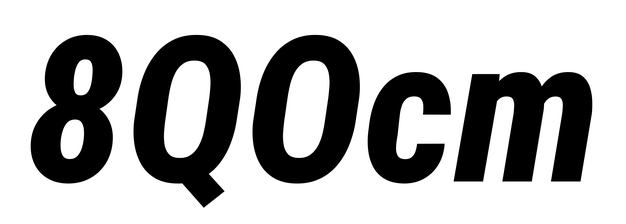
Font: Roboto-Italic_Condensed_ExtraBold_Italic